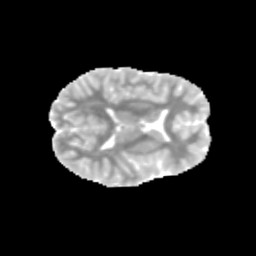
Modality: MD
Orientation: axial
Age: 10
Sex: female
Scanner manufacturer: siemens
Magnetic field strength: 3 T
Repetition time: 3.8 s
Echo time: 0.07 s